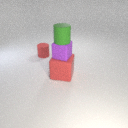
small purple rubber cube below small green rubber cylinder